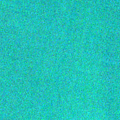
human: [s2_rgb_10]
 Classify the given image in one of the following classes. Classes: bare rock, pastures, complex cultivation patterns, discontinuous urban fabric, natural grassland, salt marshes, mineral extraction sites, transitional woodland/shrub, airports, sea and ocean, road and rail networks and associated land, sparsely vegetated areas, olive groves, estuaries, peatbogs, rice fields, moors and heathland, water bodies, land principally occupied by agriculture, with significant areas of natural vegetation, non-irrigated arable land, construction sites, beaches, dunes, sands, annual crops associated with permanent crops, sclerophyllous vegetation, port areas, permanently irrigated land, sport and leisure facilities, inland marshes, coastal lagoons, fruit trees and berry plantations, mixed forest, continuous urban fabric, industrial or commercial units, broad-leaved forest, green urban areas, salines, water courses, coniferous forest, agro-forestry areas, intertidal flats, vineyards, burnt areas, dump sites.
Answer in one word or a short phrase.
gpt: sea and ocean